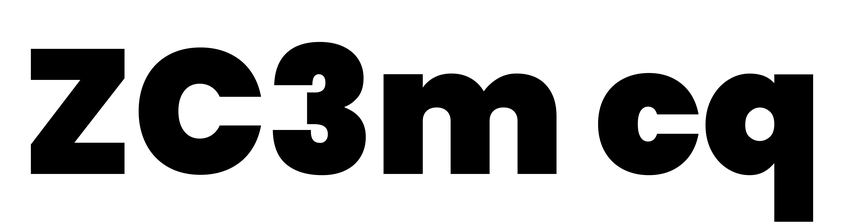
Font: Poppins-Black